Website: walmart
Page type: account-selection
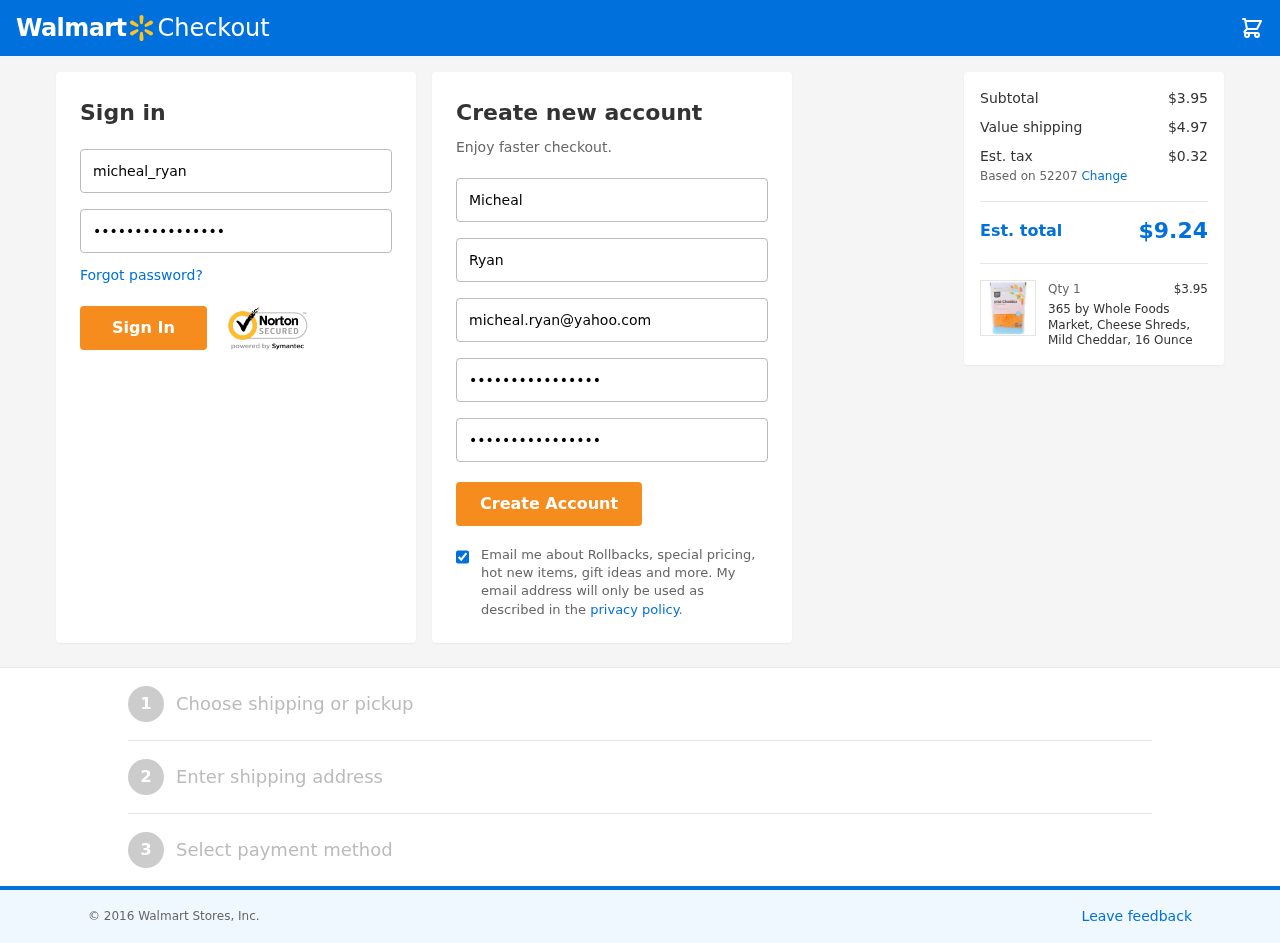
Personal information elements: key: PII_EMAIL
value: micheal.ryan@yahoo.com
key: PII_FIRSTNAME
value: Micheal
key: PII_LASTNAME
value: Ryan
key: PII_LOGIN_USERNAME
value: micheal_ryan
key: PII_POSTCODE
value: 52207
Product elements: key: PRODUCT1_NAME
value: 365 by Whole Foods Market, Cheese Shreds, Mild Cheddar, 16 Ounce
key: PRODUCT1_PRICE
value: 3.95
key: PRODUCT1_QUANTITY
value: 1
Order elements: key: ORDER_SUBTOTAL
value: $3.95
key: ORDER_SHIPPING_COST
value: $4.97
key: ORDER_TAX
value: $0.32
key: ORDER_TOTAL
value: $9.24